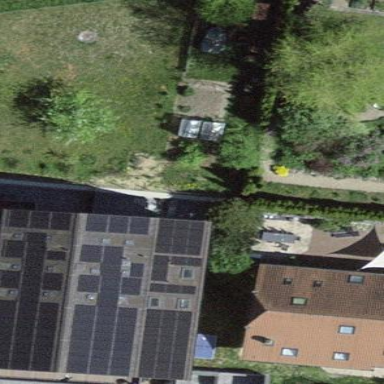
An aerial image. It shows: Residential building.